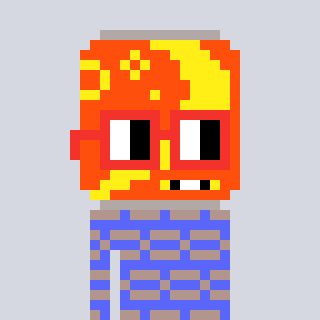
a pixel art character with square red glasses, a pop-shaped head and a purple-colored body on a cool background